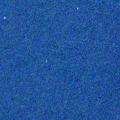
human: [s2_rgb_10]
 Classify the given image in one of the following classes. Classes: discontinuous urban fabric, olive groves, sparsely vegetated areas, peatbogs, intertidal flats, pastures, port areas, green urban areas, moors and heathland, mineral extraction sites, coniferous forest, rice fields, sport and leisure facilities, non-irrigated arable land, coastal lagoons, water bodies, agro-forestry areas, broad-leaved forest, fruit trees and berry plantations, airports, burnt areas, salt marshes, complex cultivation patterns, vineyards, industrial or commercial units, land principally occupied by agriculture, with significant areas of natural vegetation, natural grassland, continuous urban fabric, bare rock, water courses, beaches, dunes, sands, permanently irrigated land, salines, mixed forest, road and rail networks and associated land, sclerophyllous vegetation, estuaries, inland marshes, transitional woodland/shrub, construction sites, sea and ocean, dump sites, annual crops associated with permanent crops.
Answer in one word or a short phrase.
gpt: sea and ocean